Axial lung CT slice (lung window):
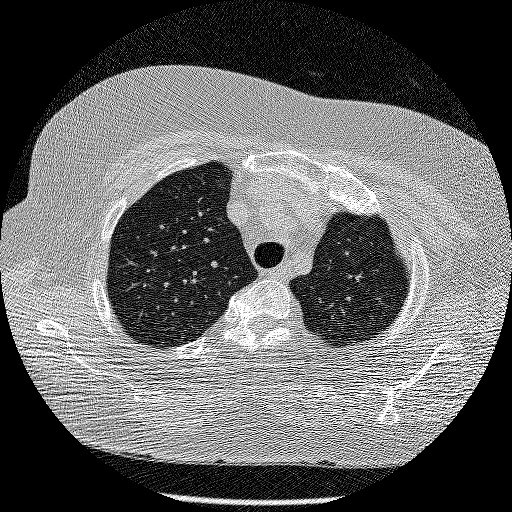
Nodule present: no